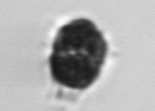
Label: Mesodinium